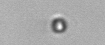
Label: nanoplankton_mix